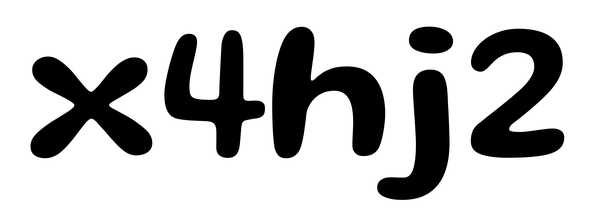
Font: Gluten_Medium